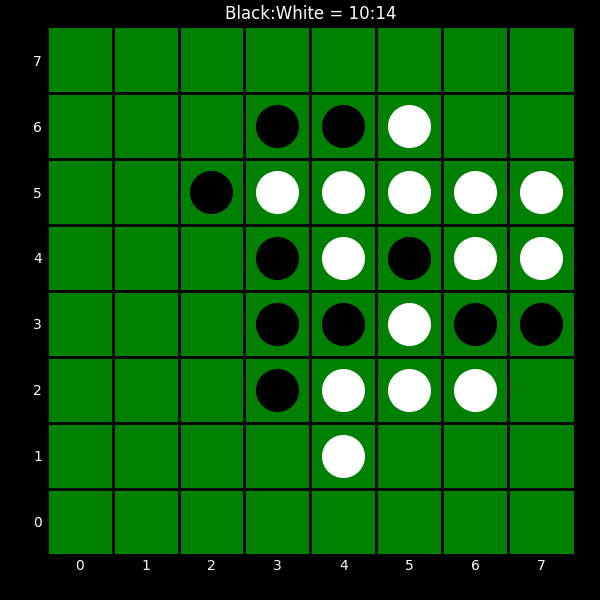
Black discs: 10
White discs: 14